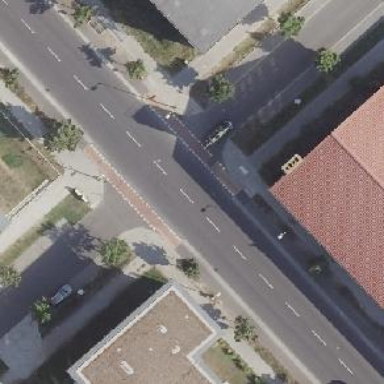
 along with dedicated cycle track with asphalt surface."